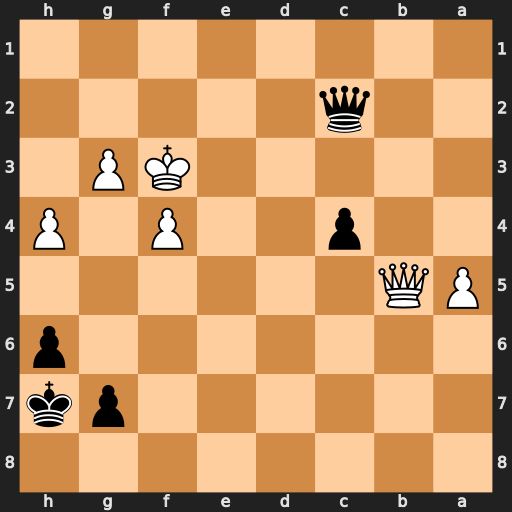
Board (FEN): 8/6pk/7p/PQ6/2p2P1P/5KP1/2q5/8
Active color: b
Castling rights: -
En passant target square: -
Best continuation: Qb3+ Qxb3 cxb3